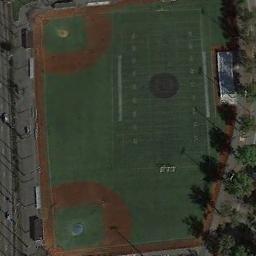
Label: baseball_diamond